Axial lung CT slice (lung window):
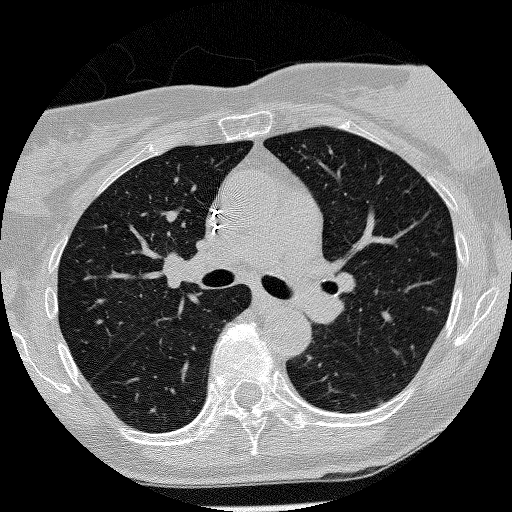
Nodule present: no